Question: I'm using EntityFramework 4.3.1 and trying to run a query like this
'''
Context.Set<KullaniciYetkiView>().Where(y => y.KullaniciId == kullaniciId && y.YetkiKod == yetkiKod)
'''
When i run the query and it returns 115 records as expected. But when i look the record all of them is same. So i listen the query from profiler for to look what am i missing, is see the below query and its return 115 different records from management studio.
'''
exec sp_executesql N'SELECT
[Extent1].[YetkiKod] AS [YetkiKod],
[Extent1].[KullaniciId] AS [KullaniciId],
[Extent1].[LokasyonId] AS [LokasyonId],
[Extent1].[YetkiId] AS [YetkiId],
[Extent1].[HiyerarsikKod] AS [HiyerarsikKod],
[Extent1].[LokasyonSeviye] AS [LokasyonSeviye],
[Extent1].[Yetkili] AS [Yetkili],
[Extent1].[Engelli] AS [Engelli],
[Extent1].[LokasyonEngelli] AS [LokasyonEngelli]
FROM [dbo].[sayKullaniciYetkiView] AS [Extent1]
WHERE ([Extent1].[KullaniciId] = @p__linq__0) AND ([Extent1].[YetkiKod] = @p__linq__1)',N'@p__linq__0 uniqueidentifier,@p__linq__1 nvarchar(4000)',@p__linq__0='283CCB41-3BDF-4BEF-BD26-E46191CA069D',@p__linq__1=N'FIN.SATISFATURA.E'
'''
I think the problem is in EF and to prove it I run the code like this
'''
var yetkiler1 = Context.Set<KullaniciYetkiView>().Where(y => y.KullaniciId == kullaniciId && y.YetkiKod == yetkiKod).Distinct().ToList();
var yetkiler2 = Context.Set<KullaniciYetkiView>().Where(y => y.KullaniciId == kullaniciId && y.YetkiKod == yetkiKod).ToList().Distinct();
'''
First query returns 115 rows and the second returns 1.

What am I missing?
Thanks in advance.
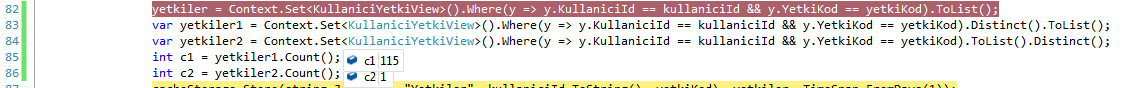
Answer: Like Quinton said my model configuration is wrong.
if you have more than 1 column as key you should set them on contexts method like 'modelBuilder.Entity<KullaniciYetkiView>().HasKey(ky => new { ky.KullaniciId, ky.LokasyonId, ky.YetkiId });'
Here is the HasKey method explanation. <URL>